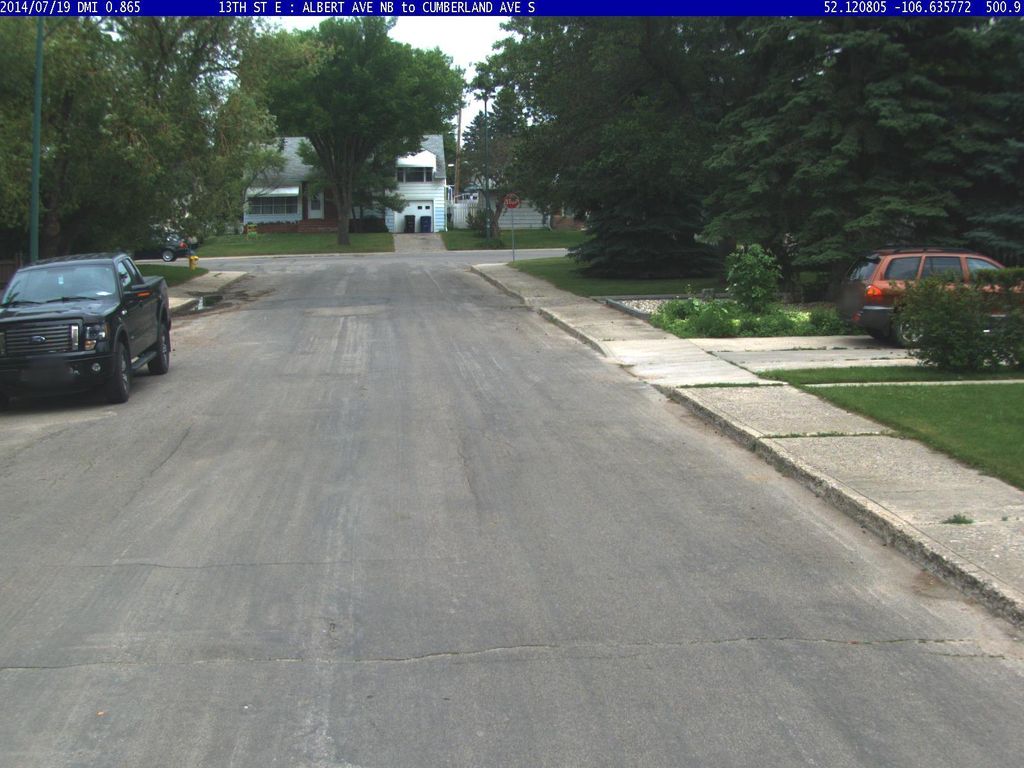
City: saskatoon